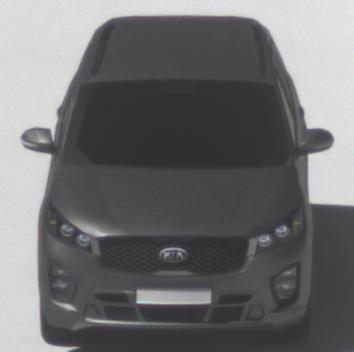
Make: KIA
Model: Sorento 2.2 CRDi
Detailed model: Sorento (UM)
Model produced from: 2015/03
Model produced until: 2017/10
Doors: 5
Color: gray
Road condition: dry road
Daytime: midday
Contrast: high contrast